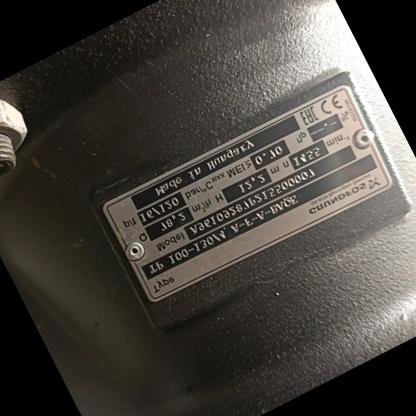
Klasa: tabliczka-znamionowa